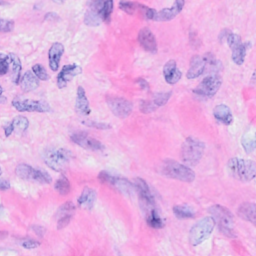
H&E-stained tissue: Breast